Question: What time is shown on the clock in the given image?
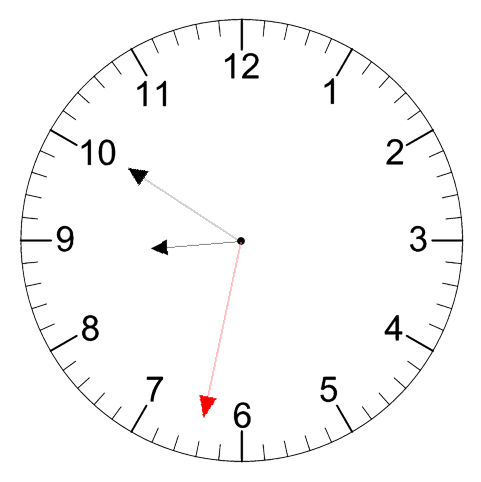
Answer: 08:50:32